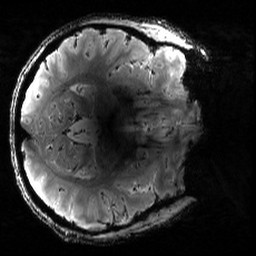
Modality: T2starw
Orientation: axial
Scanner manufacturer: siemens
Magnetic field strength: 6.98 T
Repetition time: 3.7 s
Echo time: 0.016 s